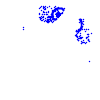
Particle: electron